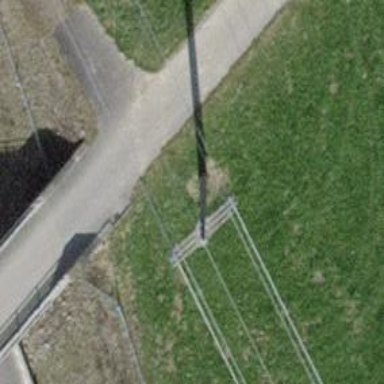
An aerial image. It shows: Power line is depicted.